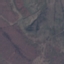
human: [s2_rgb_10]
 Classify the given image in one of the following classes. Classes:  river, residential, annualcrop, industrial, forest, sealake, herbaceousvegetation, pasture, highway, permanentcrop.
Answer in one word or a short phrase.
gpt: HerbaceousVegetation